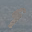
Label: 9